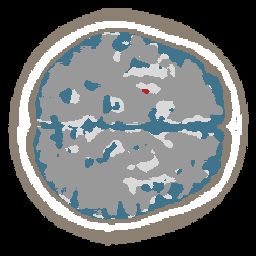
Label: lesion